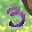
Label: 3